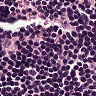
Metastatic tissue present: no